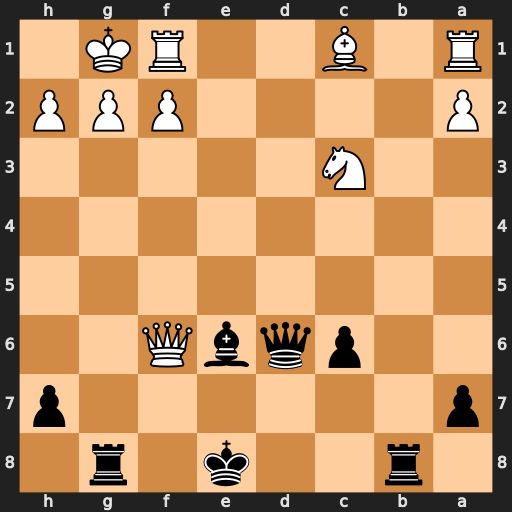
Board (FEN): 1r2k1r1/p6p/2pqbQ2/8/8/2N5/P4PPP/R1B2RK1
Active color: b
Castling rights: -
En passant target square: -
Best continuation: Rxg2+ Kxg2 Bh3+ Kxh3 Qxf6